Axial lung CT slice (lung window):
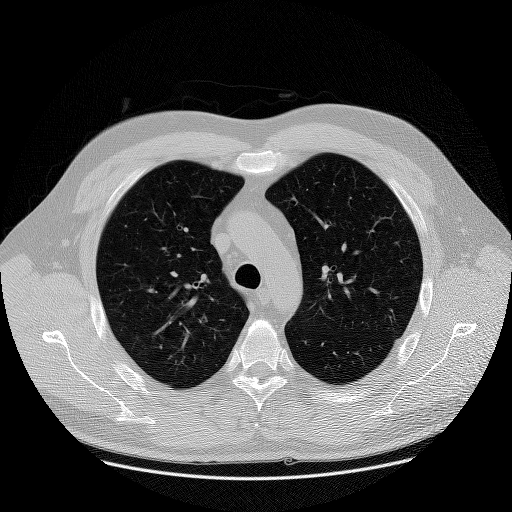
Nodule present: no